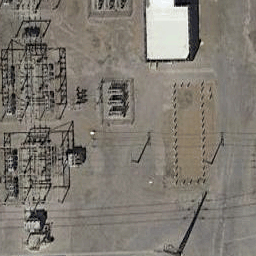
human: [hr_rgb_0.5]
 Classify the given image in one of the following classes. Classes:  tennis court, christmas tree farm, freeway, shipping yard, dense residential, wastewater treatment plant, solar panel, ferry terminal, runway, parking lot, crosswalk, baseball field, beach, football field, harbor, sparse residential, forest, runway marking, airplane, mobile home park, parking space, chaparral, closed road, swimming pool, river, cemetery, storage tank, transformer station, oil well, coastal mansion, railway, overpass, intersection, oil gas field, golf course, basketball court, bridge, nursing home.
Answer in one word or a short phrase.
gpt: transformer station